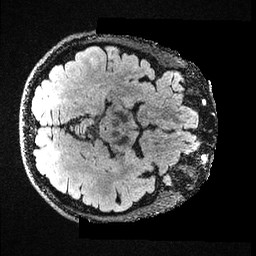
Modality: FLAIR
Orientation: axial
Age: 47
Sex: male
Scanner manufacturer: ge
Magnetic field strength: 3 T
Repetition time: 4.802 s
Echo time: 0.1172 s